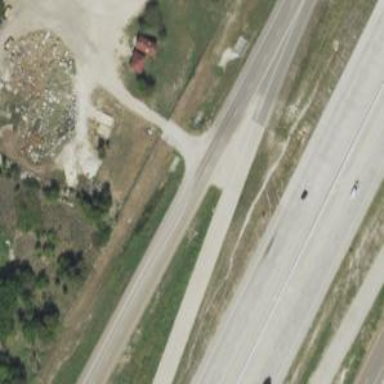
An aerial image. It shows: Asphalt tertiary road with frontage road.